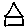
Label: house